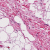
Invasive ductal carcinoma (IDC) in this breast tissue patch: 0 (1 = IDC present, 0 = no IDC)